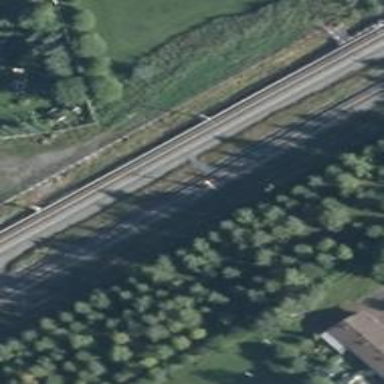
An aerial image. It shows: Railway track with continuous electrified contact line.